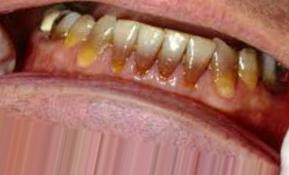
Condition: Tooth Discoloration